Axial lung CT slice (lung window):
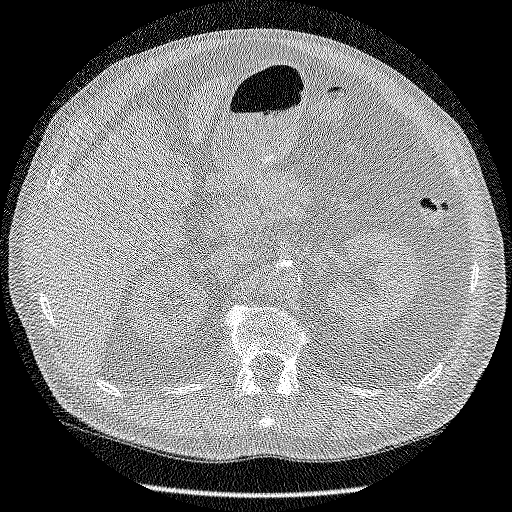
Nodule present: no